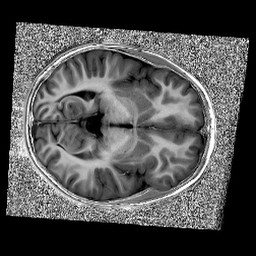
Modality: UNIT1
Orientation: axial
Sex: male
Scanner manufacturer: siemens
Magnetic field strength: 3 T
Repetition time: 5 s
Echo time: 0.00368 s